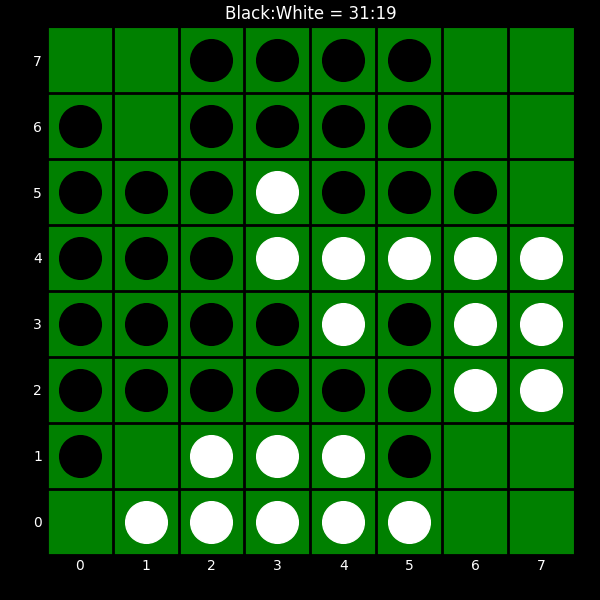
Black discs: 31
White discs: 19